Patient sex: M
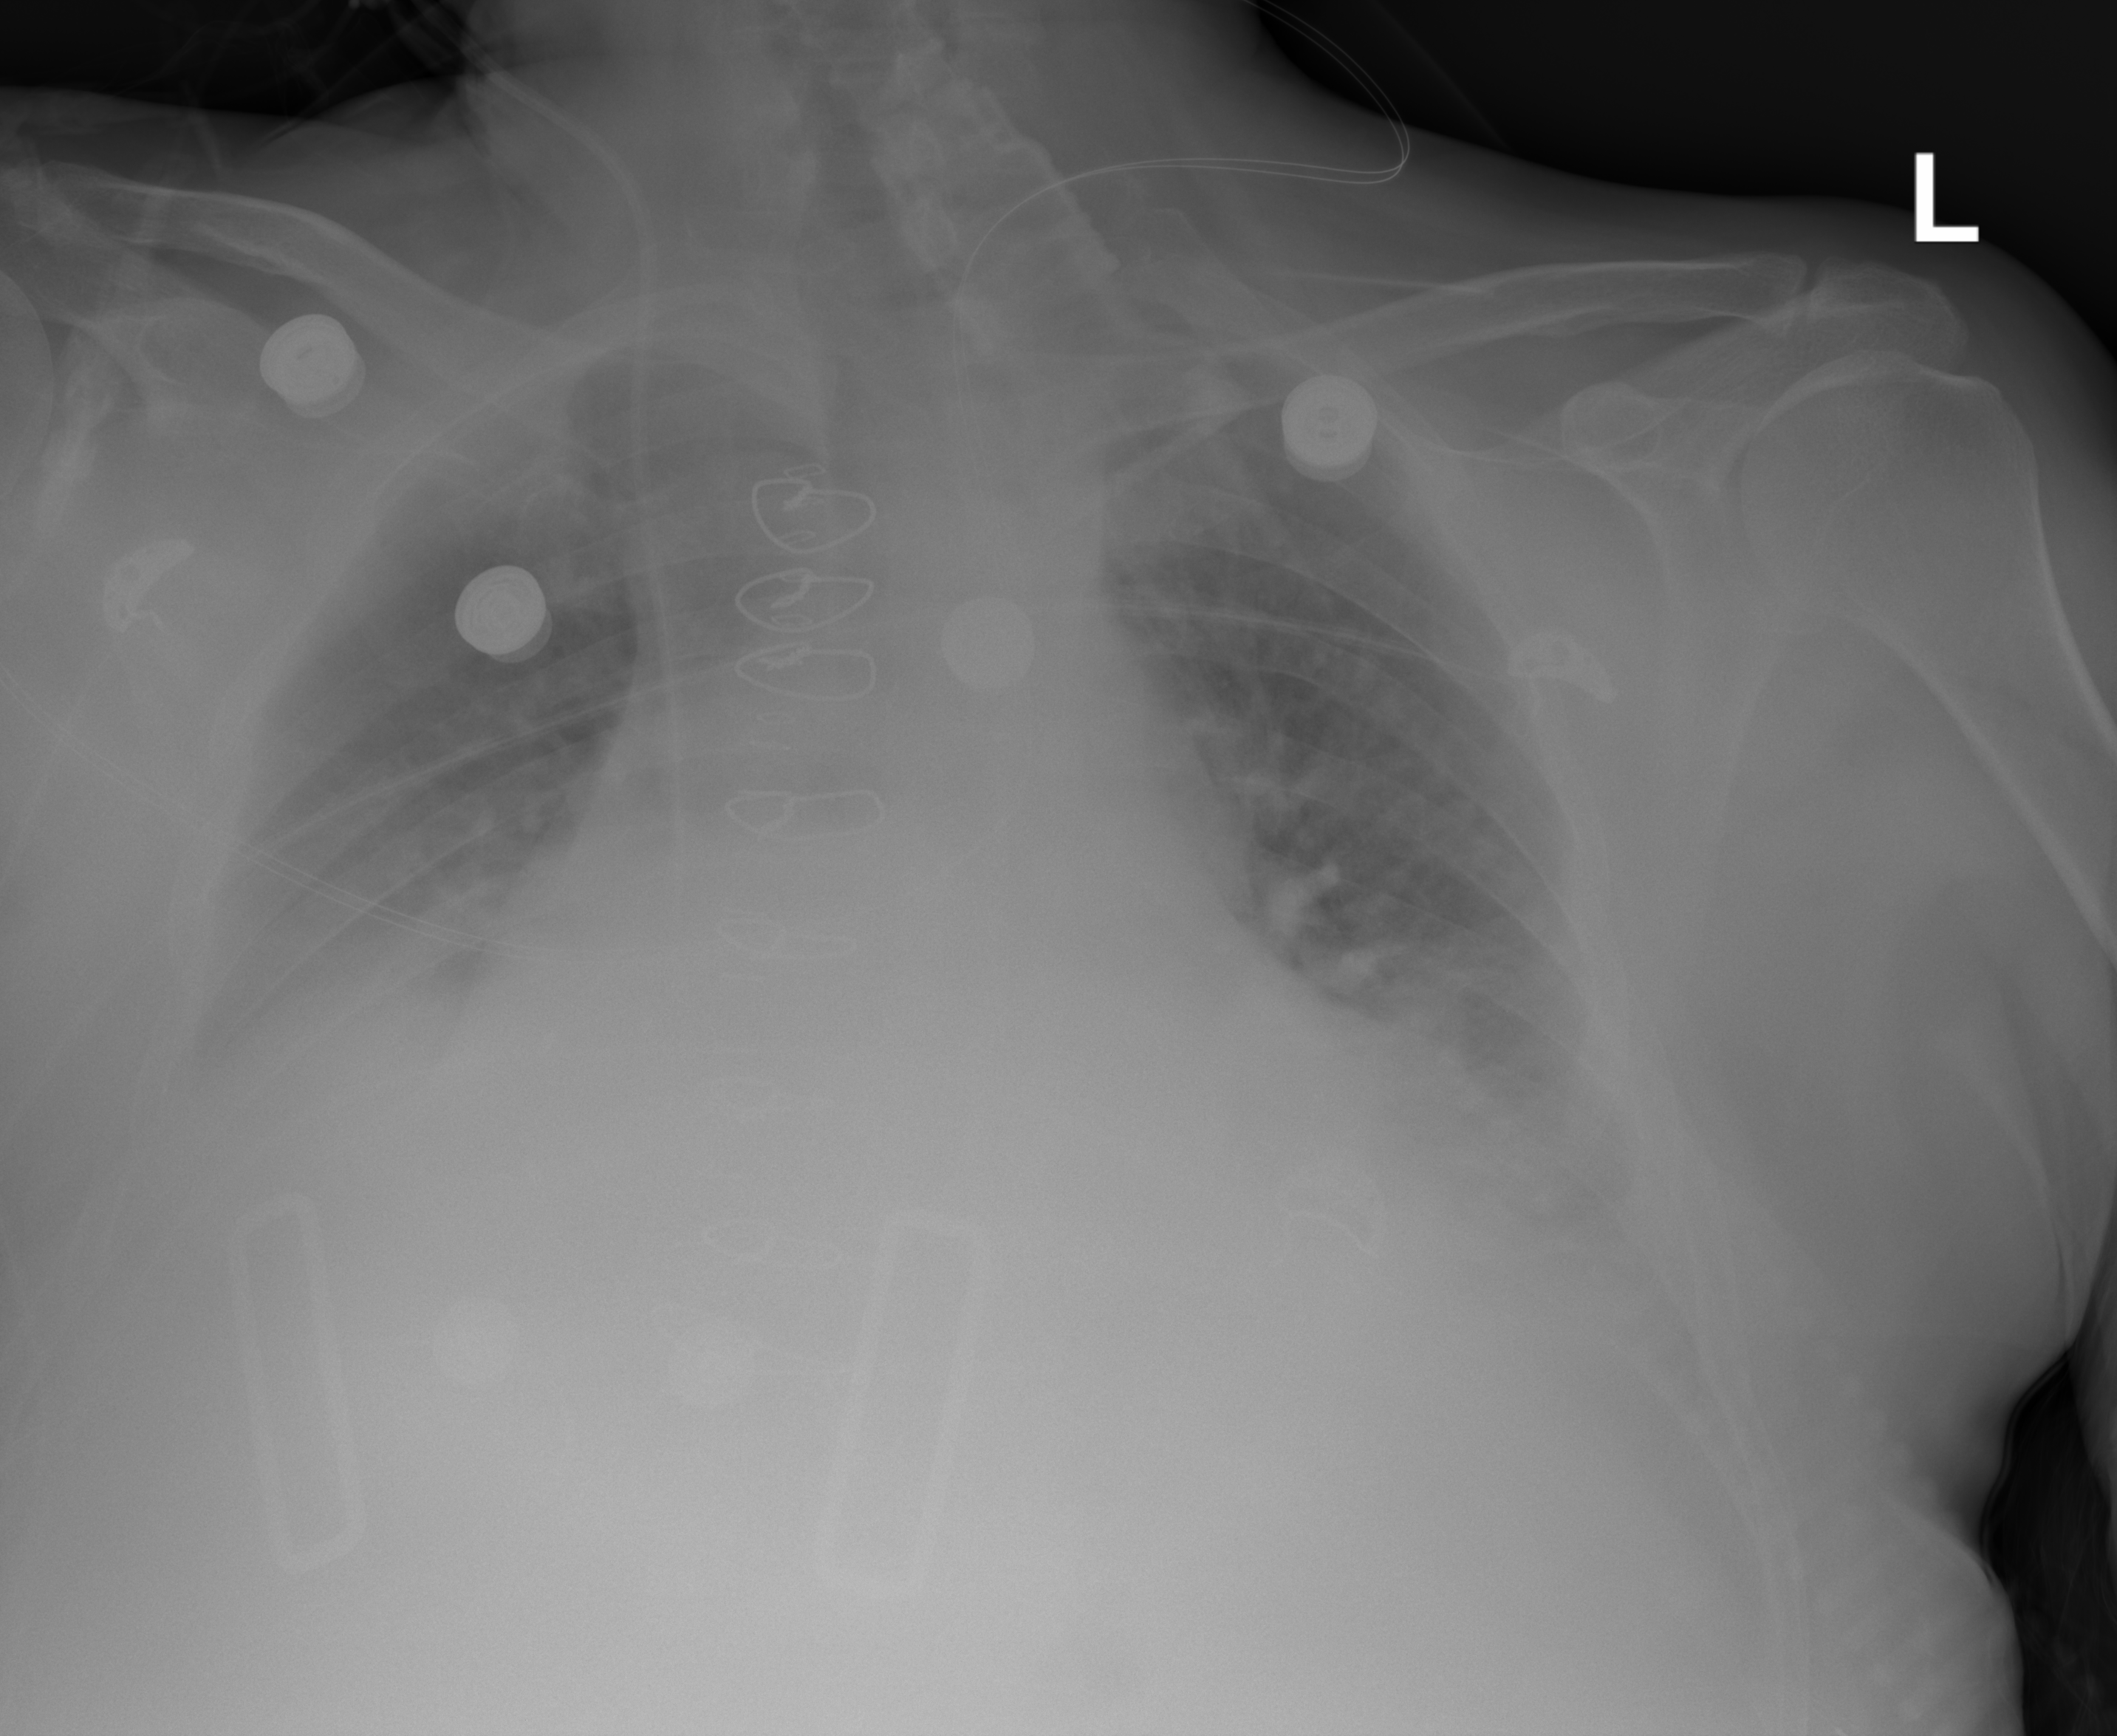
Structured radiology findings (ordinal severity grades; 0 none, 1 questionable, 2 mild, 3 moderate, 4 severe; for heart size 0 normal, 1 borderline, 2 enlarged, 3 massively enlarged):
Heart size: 2
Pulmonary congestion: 0
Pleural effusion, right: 3
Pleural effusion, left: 2
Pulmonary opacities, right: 0
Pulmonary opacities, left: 0
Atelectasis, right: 2
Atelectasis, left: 2